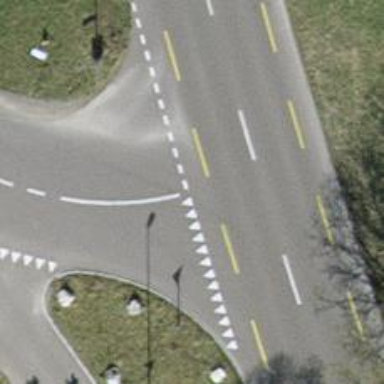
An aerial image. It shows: Road with "give way" sign.